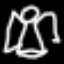
Label: angel